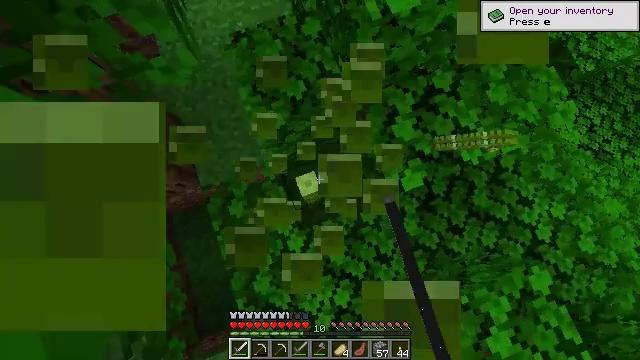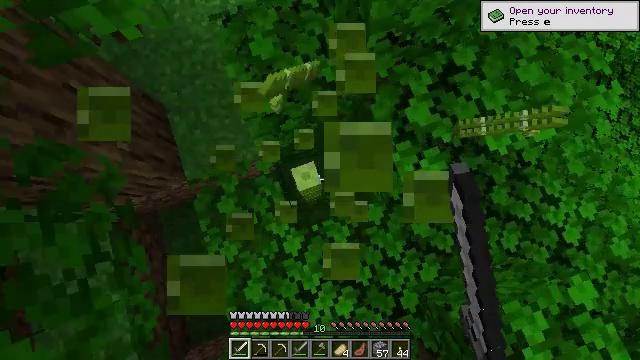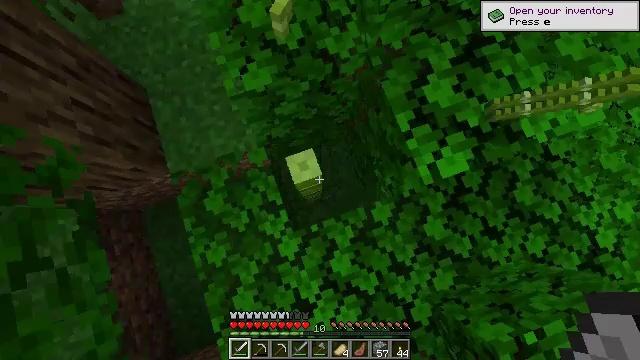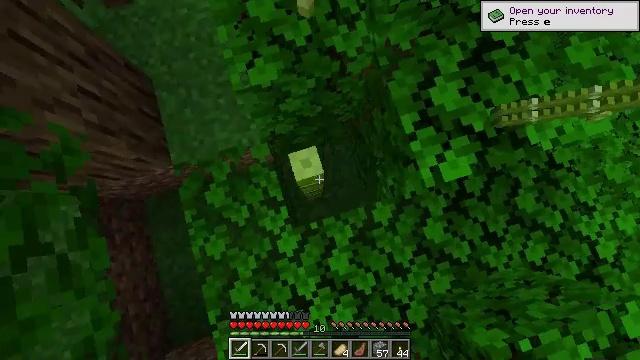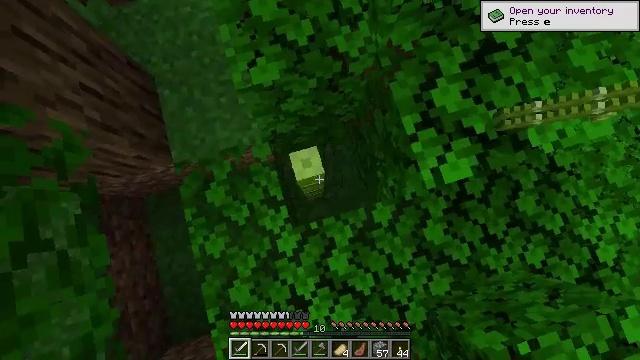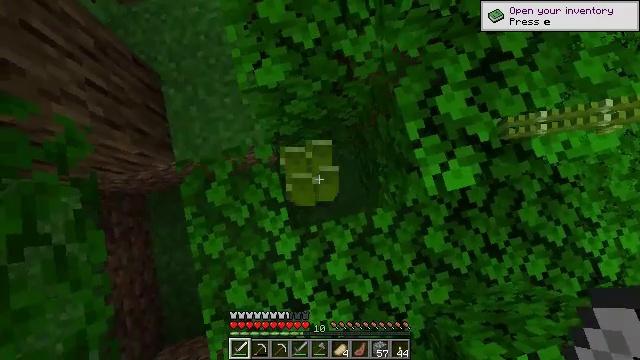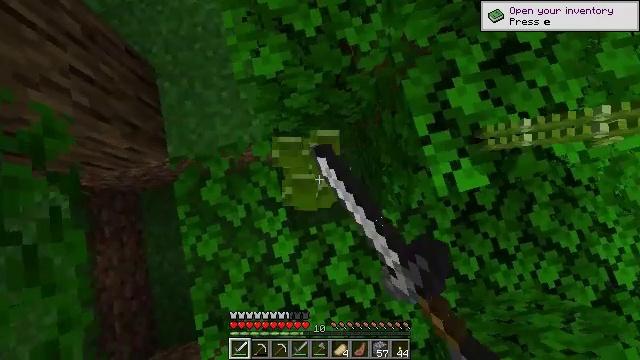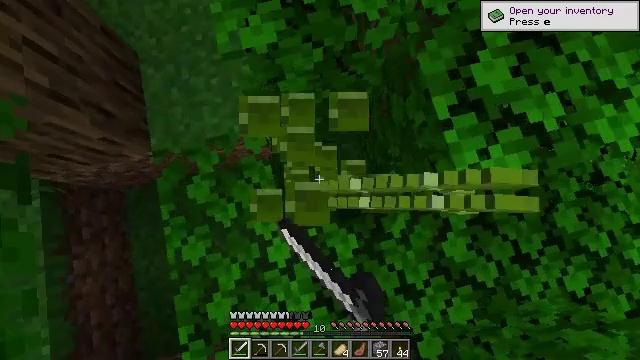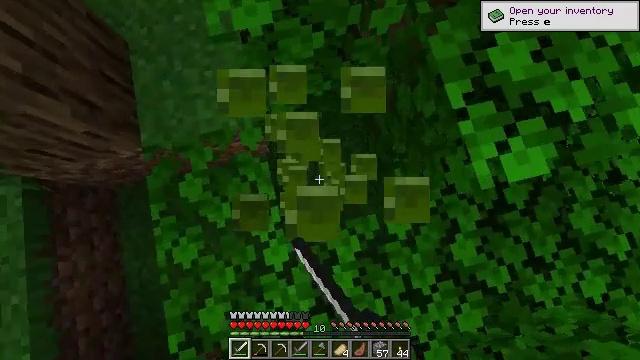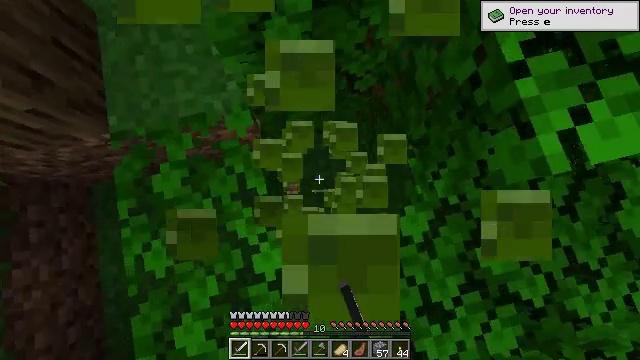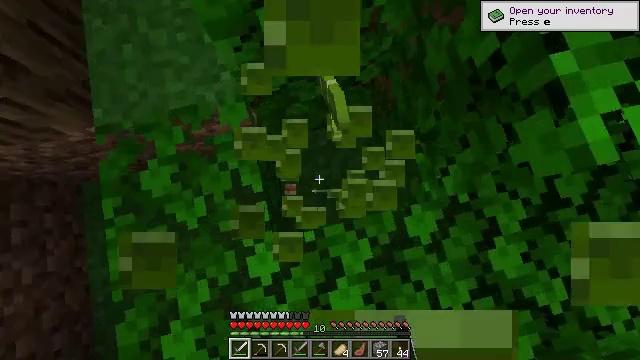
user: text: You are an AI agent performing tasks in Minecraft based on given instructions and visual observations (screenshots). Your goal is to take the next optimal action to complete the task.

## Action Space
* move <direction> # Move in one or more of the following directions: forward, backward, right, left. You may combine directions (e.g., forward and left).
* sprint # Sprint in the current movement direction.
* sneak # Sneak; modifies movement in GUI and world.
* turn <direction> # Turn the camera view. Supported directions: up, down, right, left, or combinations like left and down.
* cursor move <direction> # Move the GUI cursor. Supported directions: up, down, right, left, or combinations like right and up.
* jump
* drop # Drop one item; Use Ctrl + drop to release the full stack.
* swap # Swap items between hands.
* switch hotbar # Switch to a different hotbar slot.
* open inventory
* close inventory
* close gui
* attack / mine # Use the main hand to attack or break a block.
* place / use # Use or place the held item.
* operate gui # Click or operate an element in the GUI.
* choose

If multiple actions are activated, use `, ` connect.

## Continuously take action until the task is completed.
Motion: motion action
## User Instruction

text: Attack bamboo to gather it.
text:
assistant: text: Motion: no_op
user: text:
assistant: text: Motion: no_op
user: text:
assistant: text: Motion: turn left
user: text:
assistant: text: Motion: no_op
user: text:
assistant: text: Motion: turn left, attack / mine
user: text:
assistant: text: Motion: attack / mine
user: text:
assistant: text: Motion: attack / mine
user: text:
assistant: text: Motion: no_op
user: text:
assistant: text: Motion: no_op
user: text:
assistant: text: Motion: no_op
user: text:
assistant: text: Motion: no_op